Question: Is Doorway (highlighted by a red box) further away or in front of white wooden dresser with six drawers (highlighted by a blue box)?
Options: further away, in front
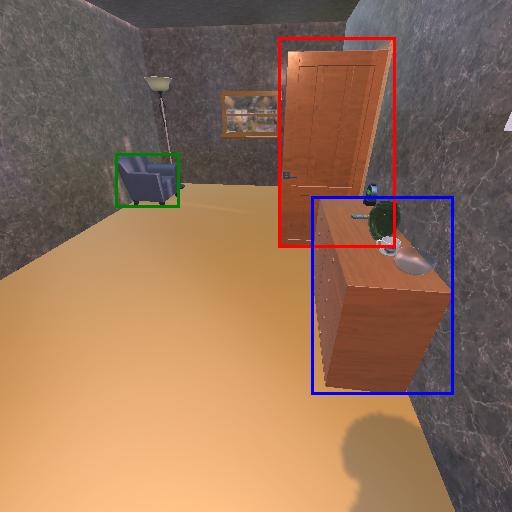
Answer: further away